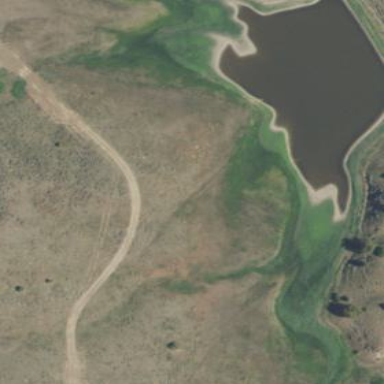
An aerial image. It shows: Reservoir.